Question: I used the example from here:
<URL>
It works kinda fine enough, except one thing - it does not check for punctuation marks, while the Word itself checks this.

I tried to change settings in that popping up window in the demo, but it still does not checks for commas and I don't see any settings in the code that might affect this.
'''
using System.Reflection;
using Word = Microsoft.Office.Interop.Word;
namespace WordSpell
{
public partial class Form1 : System.Windows.Forms.Form
{
private System.Windows.Forms.TextBox textBox1;
private System.Windows.Forms.Button button1;
private System.Windows.Forms.Label label1;
public Form1() //constructor
{
InitializeComponent();
}
private void button1_Click(object sender, System.EventArgs e)
{
Word.Application app = new Word.Application();
int errors = 0;
if (textBox1.Text.Length > 0)
{
app.Visible = false;
// Setting these variables is comparable to passing null to the function.
// This is necessary because the C# null cannot be passed by reference.
object template = Missing.Value;
object newTemplate = Missing.Value;
object documentType = Missing.Value;
object visible = true;
Word._Document doc1 = app.Documents.Add(ref template, ref newTemplate, ref documentType, ref visible);
doc1.Words.First.InsertBefore(textBox1.Text);
Word.ProofreadingErrors spellErrorsColl = doc1.SpellingErrors;
errors = spellErrorsColl.Count;
object optional = Missing.Value;
doc1.CheckSpelling(
ref optional, ref optional, ref optional, ref optional, ref optional, ref optional,
ref optional, ref optional, ref optional, ref optional, ref optional, ref optional);
label1.Text = errors + " errors corrected ";
object first = 0;
object last = doc1.Characters.Count - 1;
textBox1.Text = doc1.Range(ref first, ref last).Text;
}
object saveChanges = false;
object originalFormat = Missing.Value;
object routeDocument = Missing.Value;
app.Quit(ref saveChanges, ref originalFormat, ref routeDocument);
}
}
}
'''
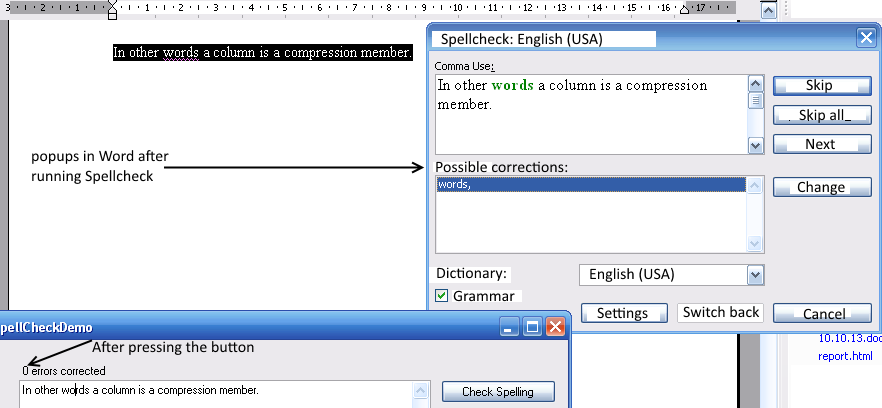
Answer: Need to use 'doc1.CheckGrammar();' instead of 'doc1.CheckSpelling(..);'